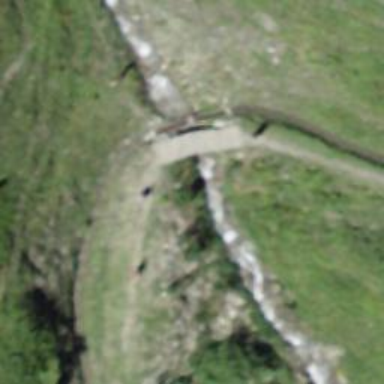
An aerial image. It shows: Culvert tunnel.